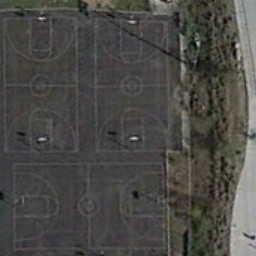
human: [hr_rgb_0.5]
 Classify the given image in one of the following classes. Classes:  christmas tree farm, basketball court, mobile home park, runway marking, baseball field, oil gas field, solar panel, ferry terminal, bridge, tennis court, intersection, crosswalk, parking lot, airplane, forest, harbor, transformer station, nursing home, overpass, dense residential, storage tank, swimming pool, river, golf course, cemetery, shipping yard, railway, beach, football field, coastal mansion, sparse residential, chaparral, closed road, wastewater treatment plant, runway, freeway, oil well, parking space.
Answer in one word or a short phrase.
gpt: basketball court